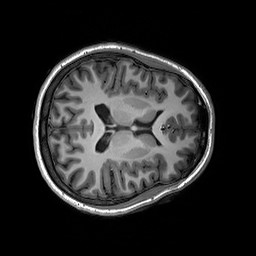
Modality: T1w
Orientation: axial
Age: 25
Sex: female
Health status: healthy
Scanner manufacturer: siemens
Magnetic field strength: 3 T
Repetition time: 2.3 s
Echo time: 0.00236 s